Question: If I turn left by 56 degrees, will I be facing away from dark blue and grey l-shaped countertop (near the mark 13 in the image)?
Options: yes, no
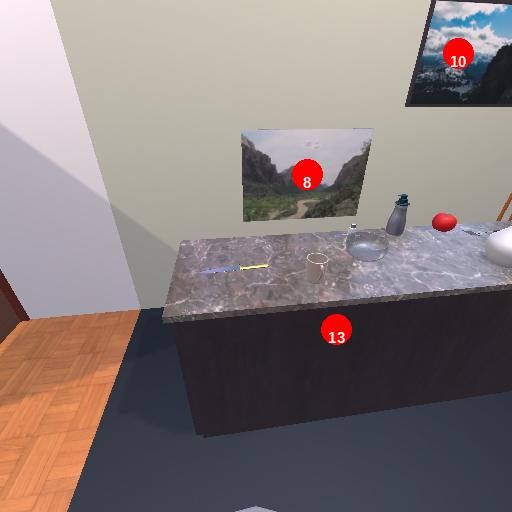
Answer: yes